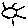
Label: sun